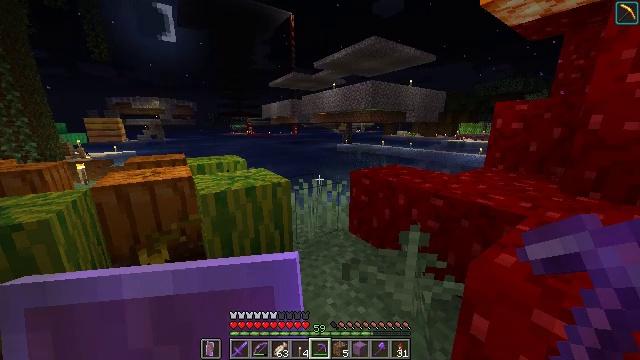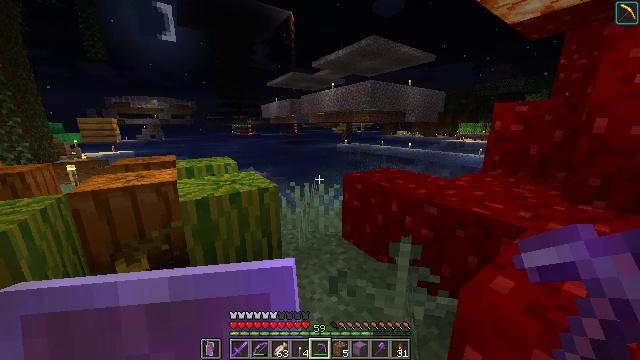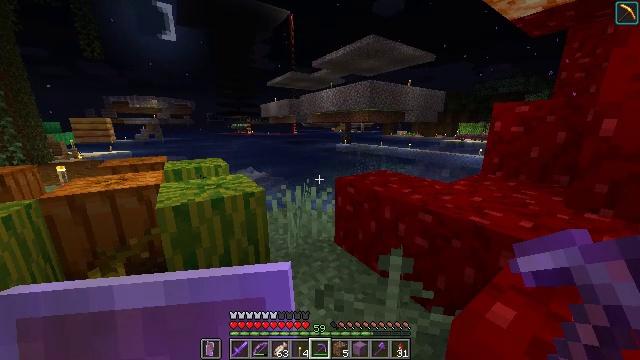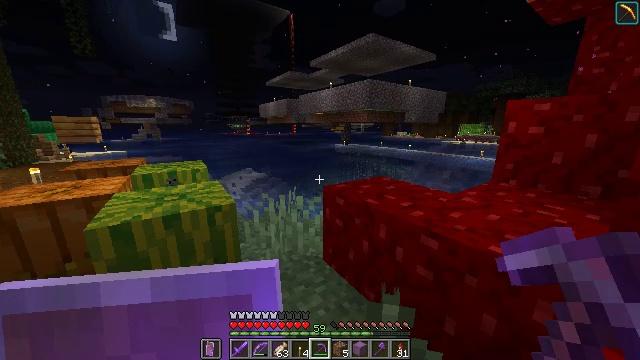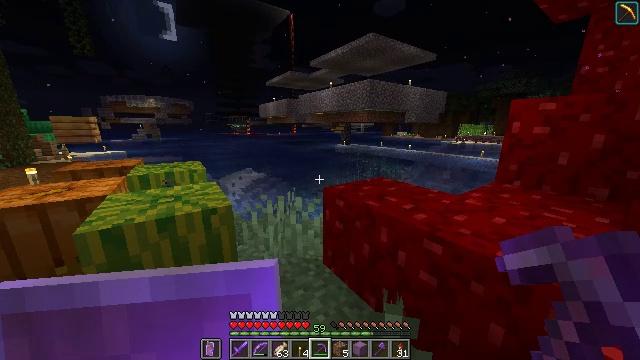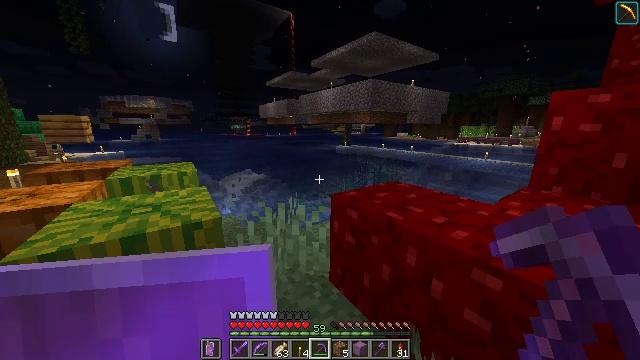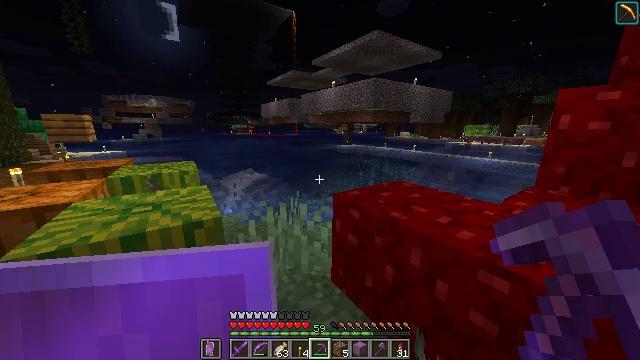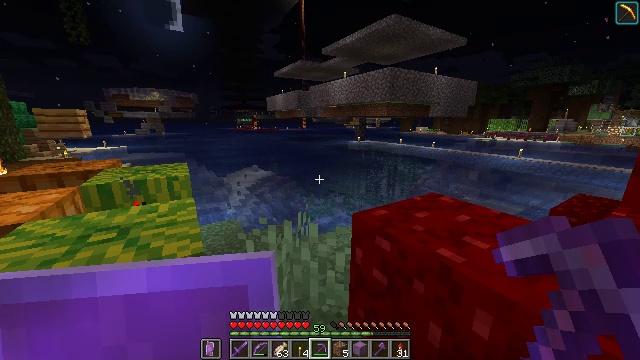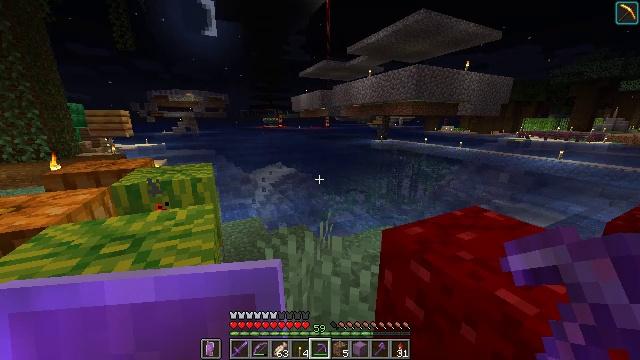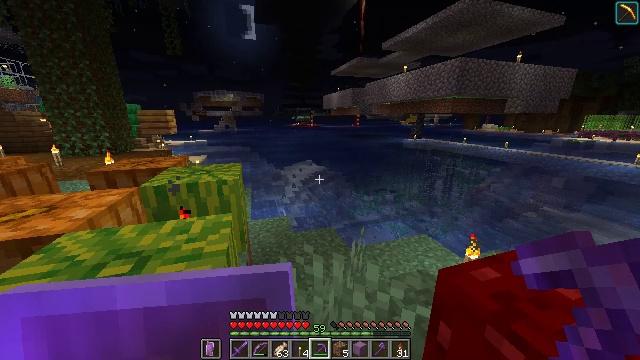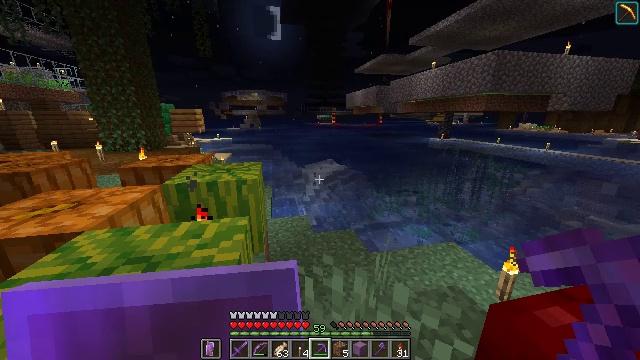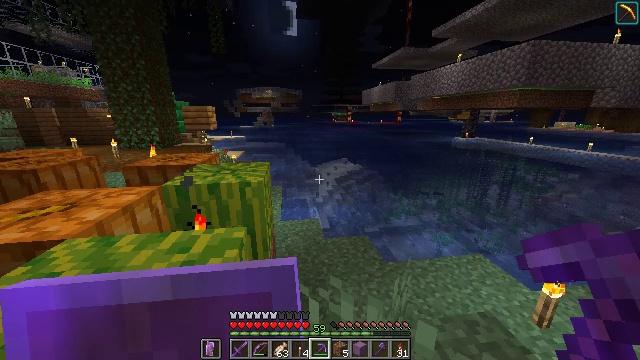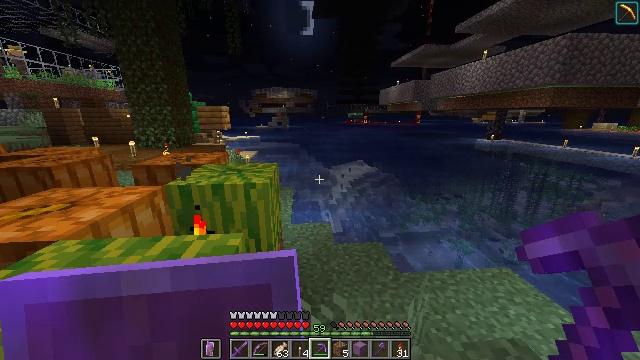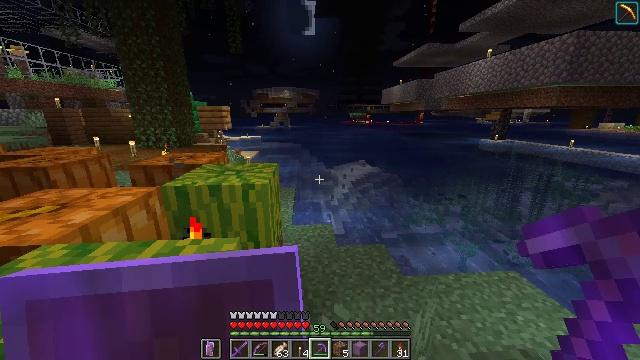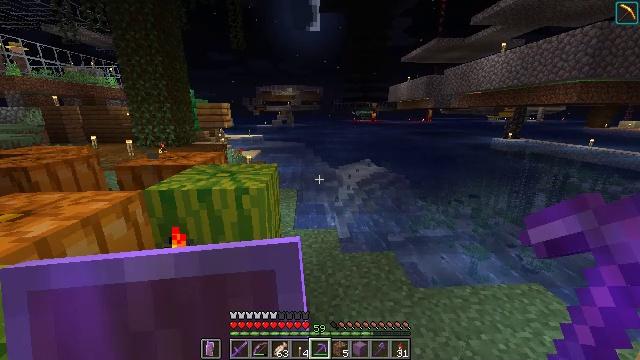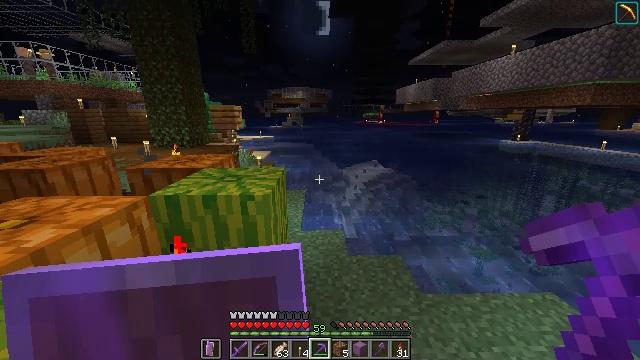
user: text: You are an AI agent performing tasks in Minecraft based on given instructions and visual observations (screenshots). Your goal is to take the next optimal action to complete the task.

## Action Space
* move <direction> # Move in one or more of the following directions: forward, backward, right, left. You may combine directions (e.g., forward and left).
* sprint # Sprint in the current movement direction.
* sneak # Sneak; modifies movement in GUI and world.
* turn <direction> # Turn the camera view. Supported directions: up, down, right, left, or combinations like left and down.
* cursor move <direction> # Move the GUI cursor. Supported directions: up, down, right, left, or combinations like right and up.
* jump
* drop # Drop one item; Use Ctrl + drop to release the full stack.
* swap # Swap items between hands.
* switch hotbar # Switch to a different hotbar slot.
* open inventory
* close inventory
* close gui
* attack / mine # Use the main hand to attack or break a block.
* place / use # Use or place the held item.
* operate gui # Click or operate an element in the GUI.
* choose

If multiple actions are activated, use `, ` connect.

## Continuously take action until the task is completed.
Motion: motion action
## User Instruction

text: Gather bee nest from a tree in the forest.
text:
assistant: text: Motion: move forward and move right, sprint
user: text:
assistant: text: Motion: move forward, sprint
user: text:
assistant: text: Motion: move forward, sprint
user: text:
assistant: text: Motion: move forward, sprint
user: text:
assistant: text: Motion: move forward, sprint
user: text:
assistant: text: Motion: move forward, sprint
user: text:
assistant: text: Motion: move forward, sprint, turn left
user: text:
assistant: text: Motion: move forward, sprint, turn left
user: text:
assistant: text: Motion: move forward, sprint, turn left
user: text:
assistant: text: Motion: move forward, sprint, turn left
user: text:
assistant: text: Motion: move forward, sprint, turn left
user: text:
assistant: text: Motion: move forward, sprint, turn left
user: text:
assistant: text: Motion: move forward, sprint
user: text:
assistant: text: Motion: move forward, sprint, turn left
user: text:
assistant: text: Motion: move forward and move right, sprint, turn left
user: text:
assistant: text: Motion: move forward and move right, sprint, turn left
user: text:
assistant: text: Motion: move forward and move right, sprint, turn left
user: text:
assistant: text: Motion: move forward and move right, sprint, turn left
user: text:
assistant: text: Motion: move forward and move right, sprint
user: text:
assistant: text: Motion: move forward and move right, sprint, turn left
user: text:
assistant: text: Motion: move forward and move right, sprint, turn left
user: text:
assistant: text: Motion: move forward, sprint
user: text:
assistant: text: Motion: move forward, sprint
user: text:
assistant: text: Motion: move forward, sprint, turn left
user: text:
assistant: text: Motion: move forward, sprint, turn left
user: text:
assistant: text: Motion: move forward, sprint, turn left
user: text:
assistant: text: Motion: move forward, sprint, turn left
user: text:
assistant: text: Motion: move forward, sprint, turn left
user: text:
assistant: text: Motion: move forward, sprint, turn left
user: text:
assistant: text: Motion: move forward, sprint, turn left